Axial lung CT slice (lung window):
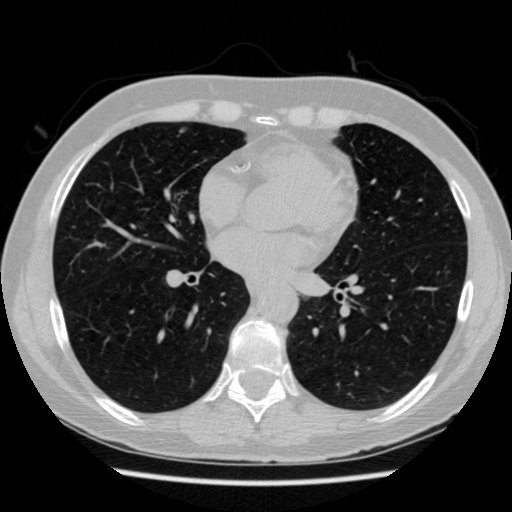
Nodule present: yes
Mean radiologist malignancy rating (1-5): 2.25